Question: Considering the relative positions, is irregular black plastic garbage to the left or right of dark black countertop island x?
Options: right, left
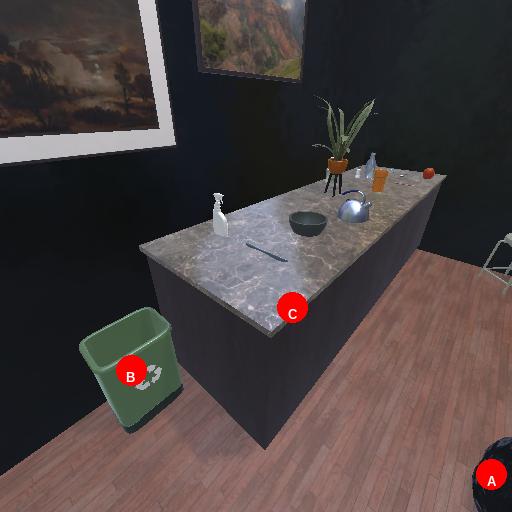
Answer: right